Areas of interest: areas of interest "Library"
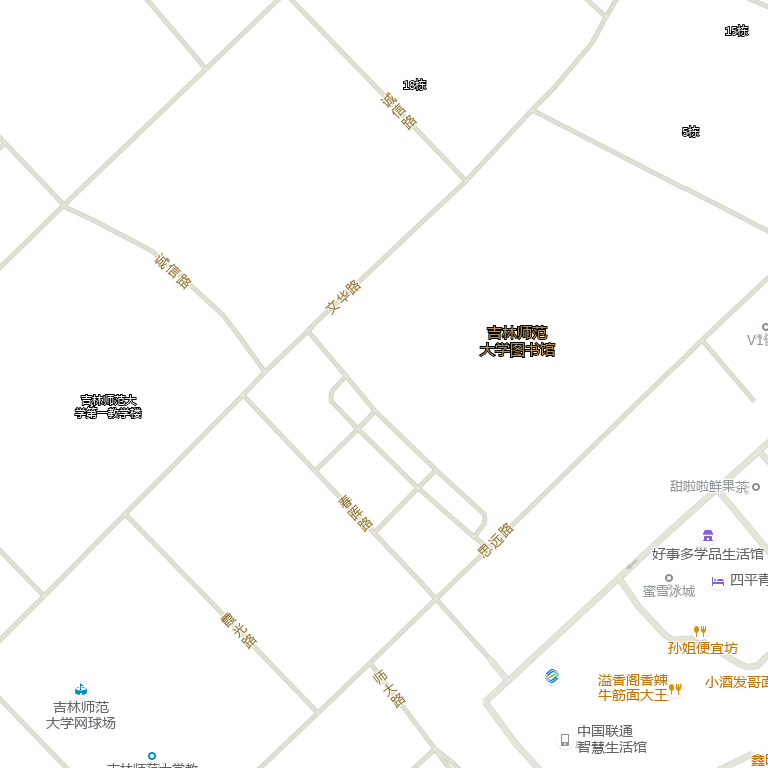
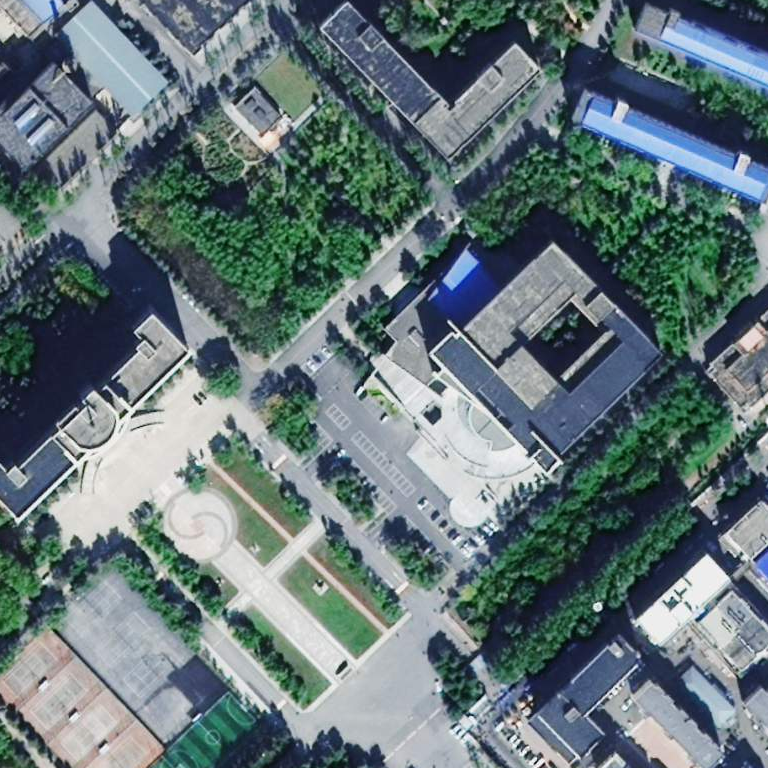